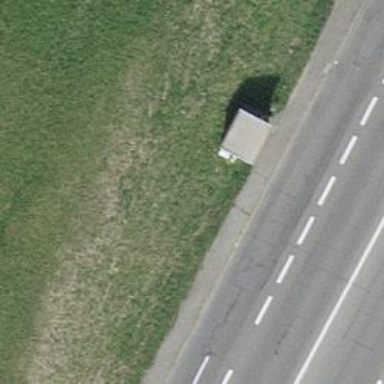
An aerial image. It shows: Bus stop with sheltered platform for public transport.